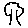
Label: tree